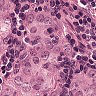
Metastatic tissue present: yes